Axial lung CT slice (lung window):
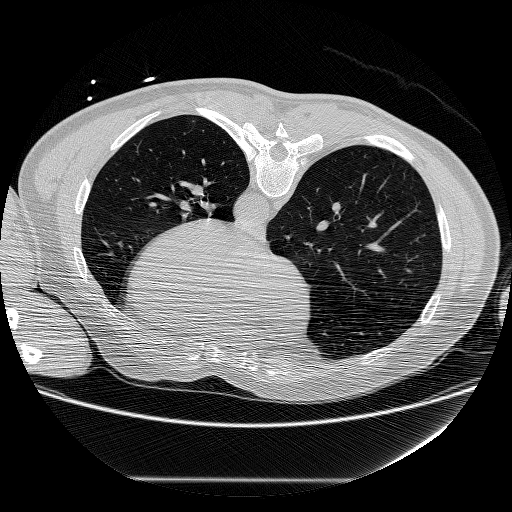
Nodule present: no